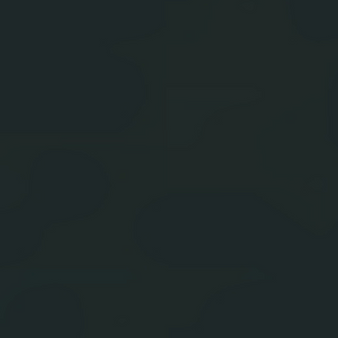
Label: other